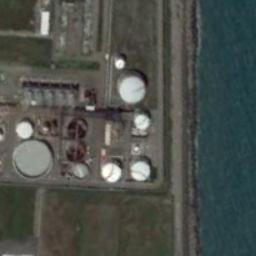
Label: storage_tank